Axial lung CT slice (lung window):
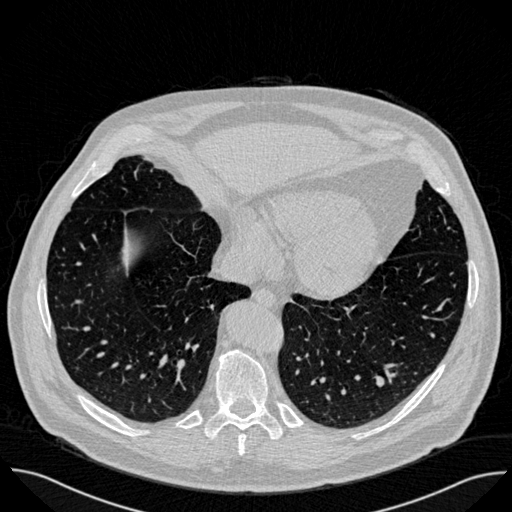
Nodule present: no